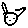
Label: cat